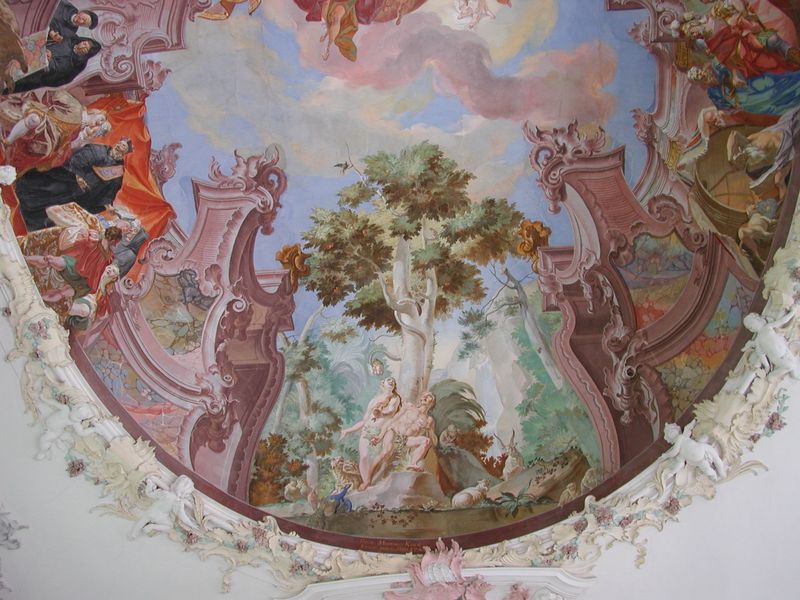
Titel: Deckenbild in der Bibliothek, Antithese von bösem Altertum und segensreichem Christentum
Künstler: Franz Martin Kuens
Standort: Wiblingen, Benediktinerkloster (EU - D - BW)
Schlagwörter: baum, blau, blätter, gemälde, gott, himmel, vogel, weiß, wolken, landschaft, menschen, architektur, barock, kirche, decke, personen, rokoko, rosa, engel, garten, farbe, papst, stuck, tor, adam, eva, paradies, dom, schlange, lanschaft, priester, eden, deckengemälde, deckenspiegel, fresko, kirchlich, szenen, adam und eva, unruhig, deckenmalerei, tiepolo, stuckatur, schlande, sixtinische kappelle